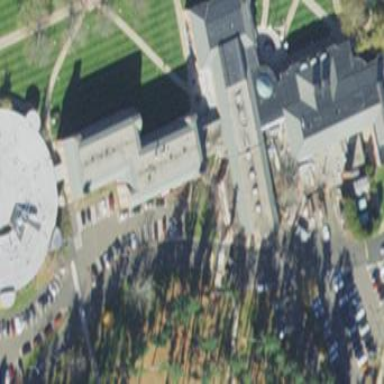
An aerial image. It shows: University building.